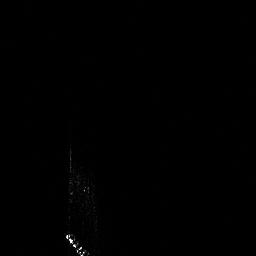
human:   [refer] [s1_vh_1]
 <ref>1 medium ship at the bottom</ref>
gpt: <box>[[24, 89, 35, 99, 0]]</box>